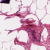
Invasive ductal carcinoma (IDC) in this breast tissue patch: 0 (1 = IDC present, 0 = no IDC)